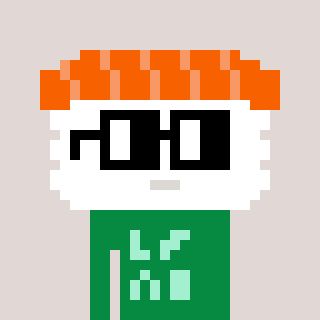
a pixel art character with square black glasses, a nigiri-shaped head and a green-colored body on a warm background